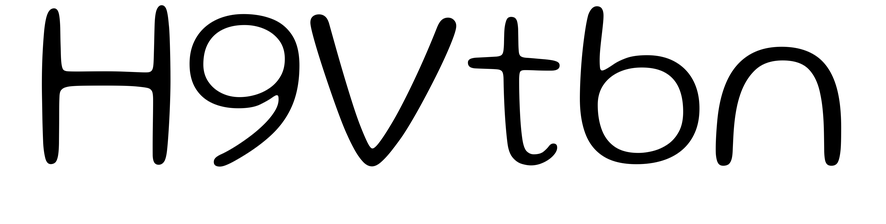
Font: Gluten_ExtraLight